Interaction volume radius: 10 \u00c5
Interaction volume height: 15 \u00c5
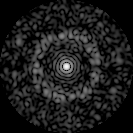
Disorder parameter: 0.8358